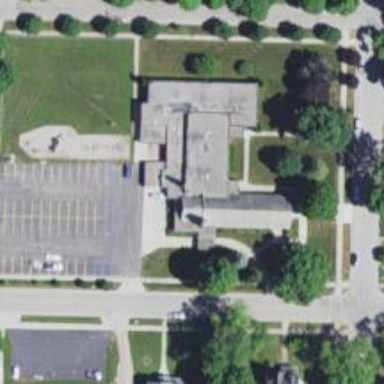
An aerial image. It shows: School.